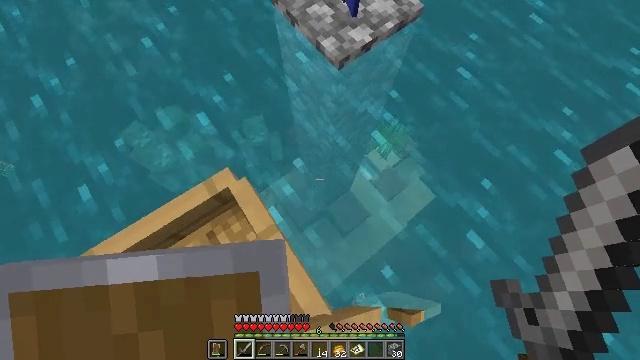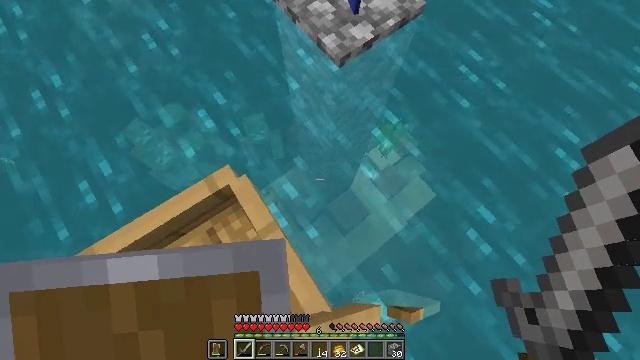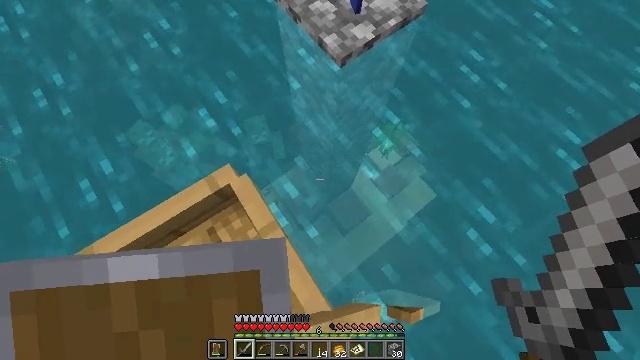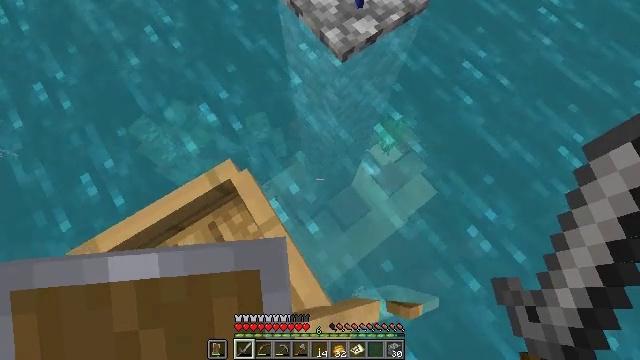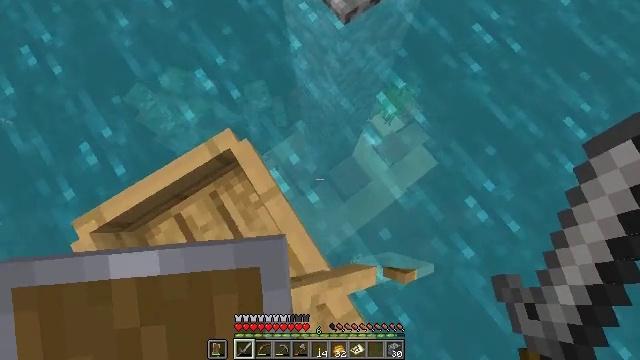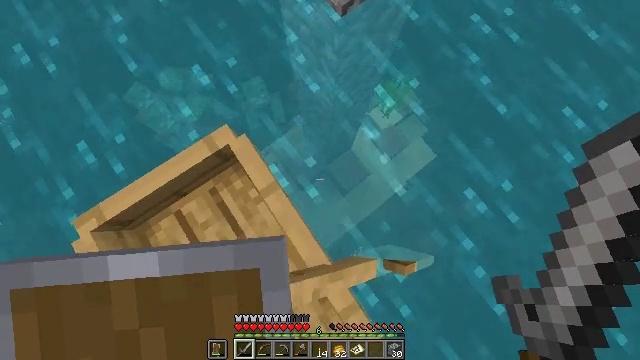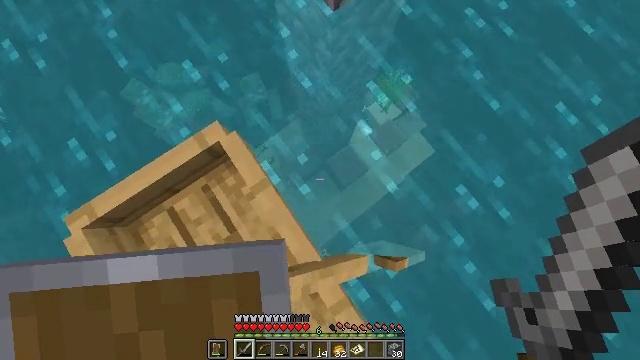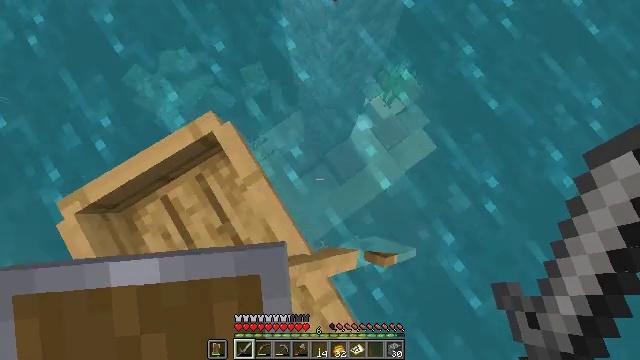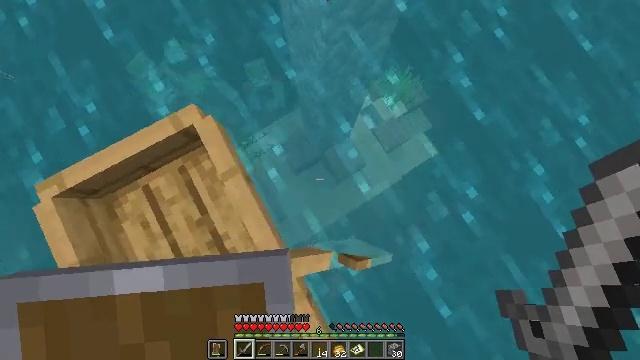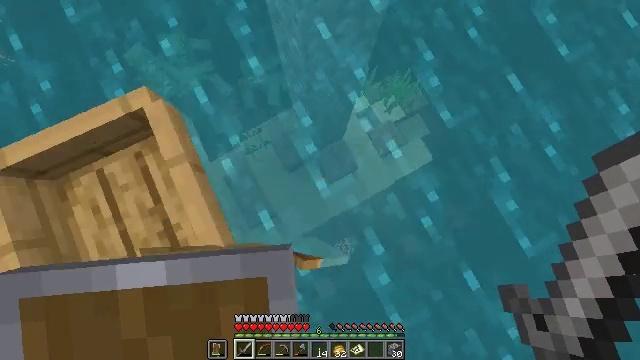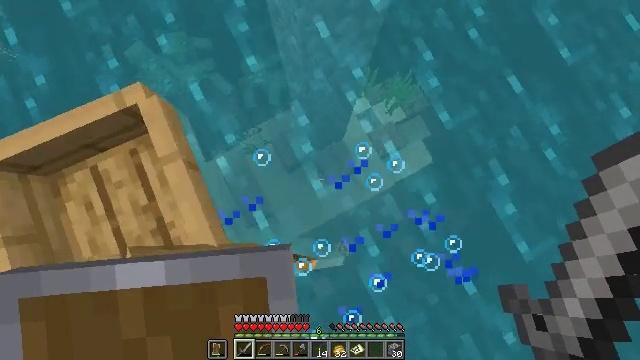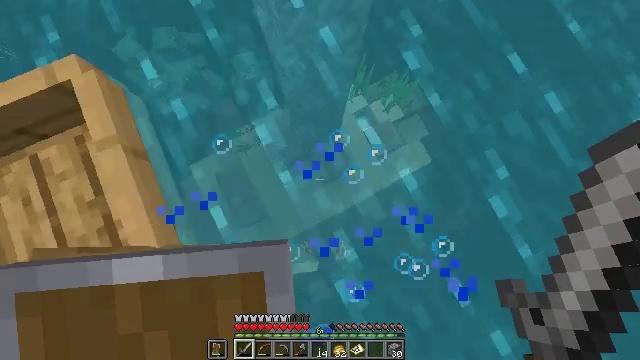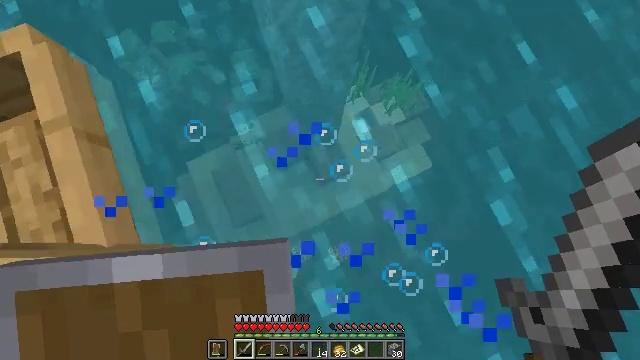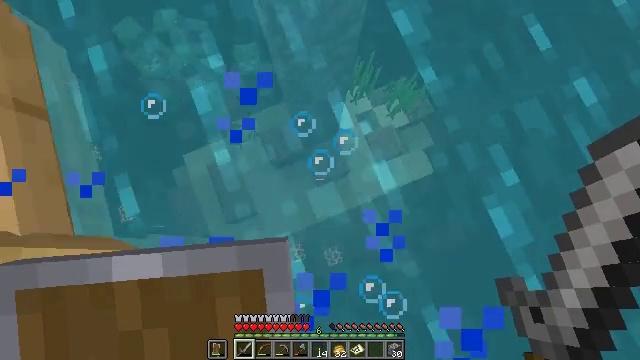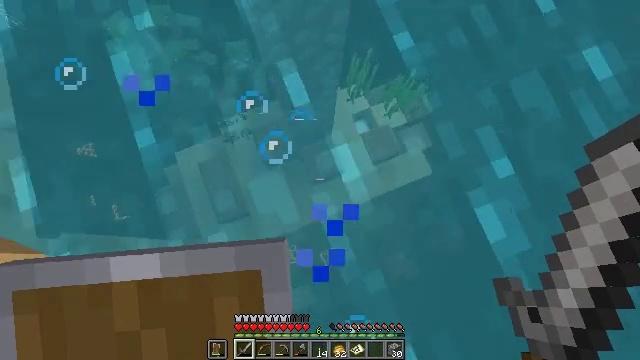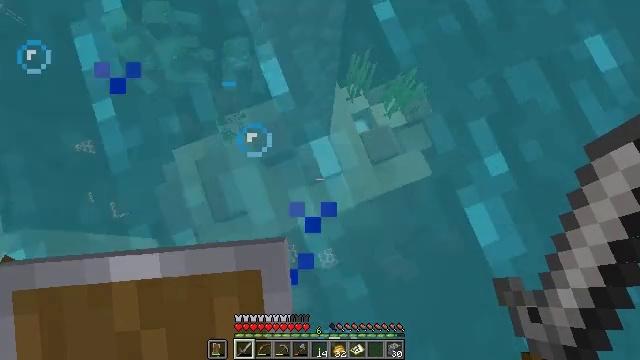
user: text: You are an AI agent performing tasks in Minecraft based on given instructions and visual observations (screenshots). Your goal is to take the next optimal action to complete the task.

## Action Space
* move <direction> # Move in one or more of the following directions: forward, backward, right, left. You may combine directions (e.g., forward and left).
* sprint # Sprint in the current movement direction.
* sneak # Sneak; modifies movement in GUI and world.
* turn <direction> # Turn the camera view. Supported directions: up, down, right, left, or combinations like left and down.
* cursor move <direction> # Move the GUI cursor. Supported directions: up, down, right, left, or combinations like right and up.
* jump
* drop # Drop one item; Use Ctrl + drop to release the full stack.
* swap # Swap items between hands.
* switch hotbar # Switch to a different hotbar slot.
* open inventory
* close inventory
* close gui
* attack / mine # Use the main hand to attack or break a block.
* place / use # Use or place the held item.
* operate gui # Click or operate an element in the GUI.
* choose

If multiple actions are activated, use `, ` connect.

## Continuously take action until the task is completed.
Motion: motion action
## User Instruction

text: Collect sand to make glass.
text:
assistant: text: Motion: no_op
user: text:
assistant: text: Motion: no_op
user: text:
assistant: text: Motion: no_op
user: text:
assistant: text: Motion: turn down
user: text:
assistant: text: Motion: turn right and down
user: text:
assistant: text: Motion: move right, turn down
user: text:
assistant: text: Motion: move right, turn left and down
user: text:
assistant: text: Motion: move right, turn left
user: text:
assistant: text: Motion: move right, turn left
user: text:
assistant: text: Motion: move right
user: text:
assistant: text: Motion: move right
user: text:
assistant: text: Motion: move right, turn left
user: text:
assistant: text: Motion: move right, turn left
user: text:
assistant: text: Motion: move right
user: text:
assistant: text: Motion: move right
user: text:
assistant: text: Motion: move right, turn left
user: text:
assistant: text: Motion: move right, turn left
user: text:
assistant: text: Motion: move right
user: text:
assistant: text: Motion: turn left
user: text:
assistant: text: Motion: turn left
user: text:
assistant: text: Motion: turn left and up
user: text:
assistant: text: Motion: turn left and up
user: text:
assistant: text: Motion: turn left
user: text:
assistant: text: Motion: sneak, turn left
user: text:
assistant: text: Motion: sneak, turn left
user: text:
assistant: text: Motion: sneak, turn left
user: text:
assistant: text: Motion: sneak, turn left and up
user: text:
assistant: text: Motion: sneak, turn left and up
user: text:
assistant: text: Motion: sneak, turn left and up
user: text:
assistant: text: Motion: turn up